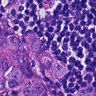
Metastatic tissue present: yes